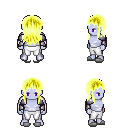
a pixel art fantasy rpg character, male body template, dark elf, purple skin, steel arm armor, white pants, gold unkempt hairstyle, white slippers, four views (front, back, left, right), 2x2 character sprite sheet, small pixel art, hard edges, no anti-aliasing